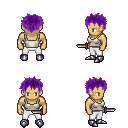
a pixel art fantasy rpg character, male body template, human, tanned skin, white pirate shirt, white pants, purple bedhead hairstyle, metal boots, dagger, four views (front, back, left, right), 2x2 character sprite sheet, small pixel art, hard edges, no anti-aliasing